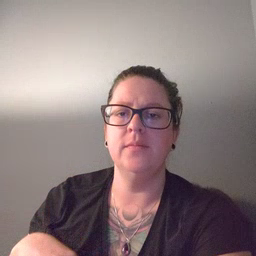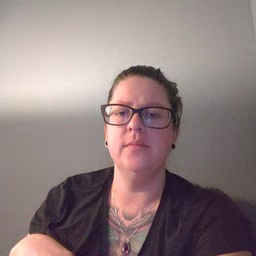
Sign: smile